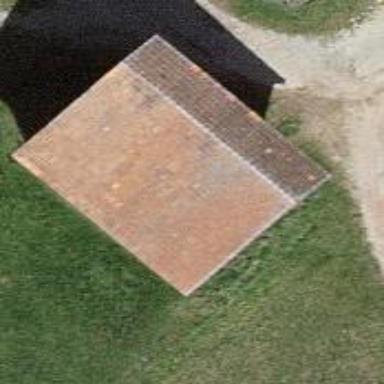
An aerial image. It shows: Shed building.